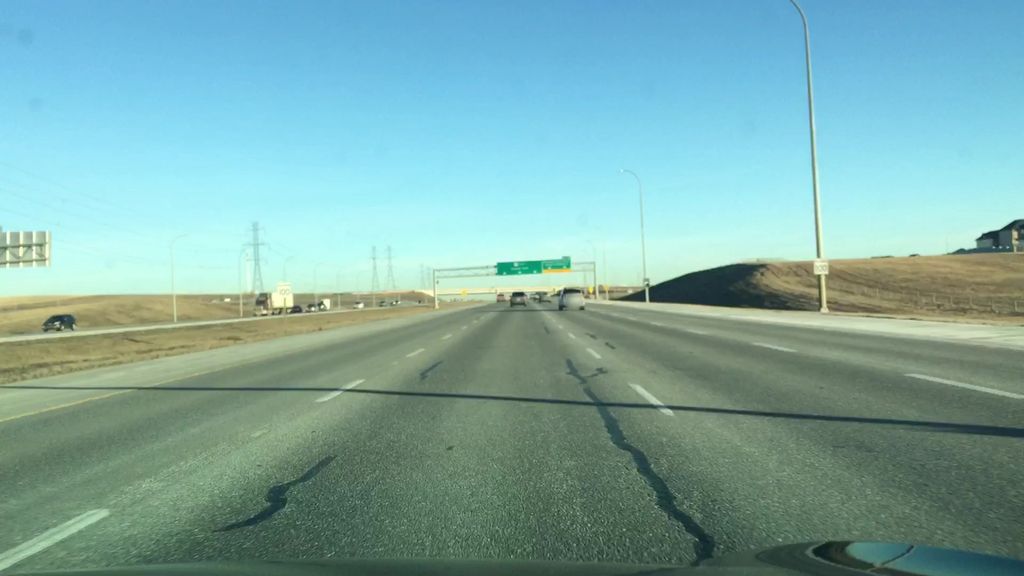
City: calgary